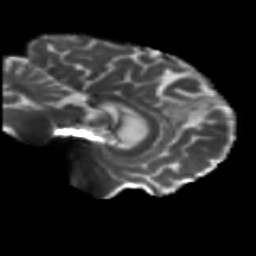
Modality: T2w
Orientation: sagittal
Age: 68
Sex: female
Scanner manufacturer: siemens
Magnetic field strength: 3 T
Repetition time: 5.47 s
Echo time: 0.0854 s